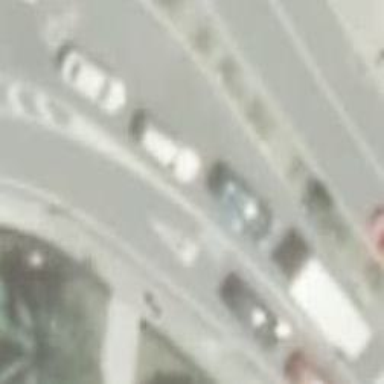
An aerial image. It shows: Crossing for cyclists.